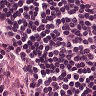
Metastatic tissue present: no